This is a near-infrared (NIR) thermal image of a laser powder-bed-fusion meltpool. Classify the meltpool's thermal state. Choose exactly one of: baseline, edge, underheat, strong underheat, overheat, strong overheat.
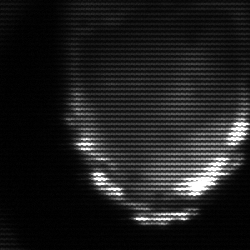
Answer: edge